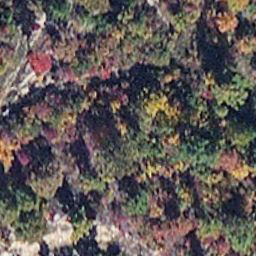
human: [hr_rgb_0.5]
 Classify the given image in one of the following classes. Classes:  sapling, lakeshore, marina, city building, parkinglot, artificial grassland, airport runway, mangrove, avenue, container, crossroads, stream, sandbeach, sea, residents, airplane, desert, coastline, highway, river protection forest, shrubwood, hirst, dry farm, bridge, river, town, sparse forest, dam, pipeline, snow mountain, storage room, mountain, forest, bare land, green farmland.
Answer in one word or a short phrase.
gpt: mangrove